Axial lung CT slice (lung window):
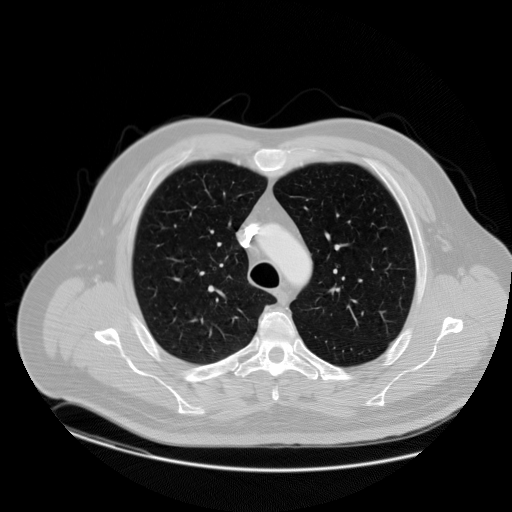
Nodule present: no